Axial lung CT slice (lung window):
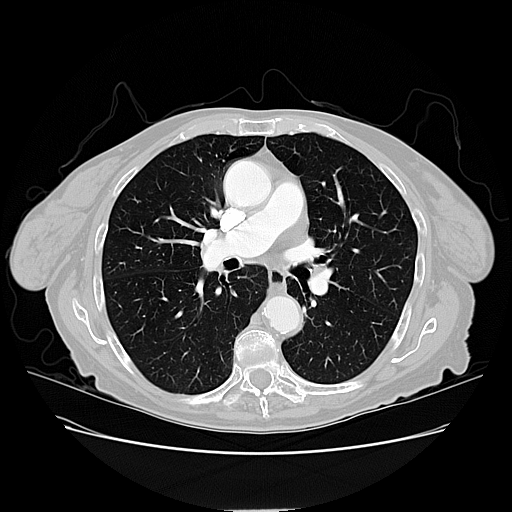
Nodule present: no